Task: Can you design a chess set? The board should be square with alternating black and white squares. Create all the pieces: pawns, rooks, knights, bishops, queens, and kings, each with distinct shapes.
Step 5596:
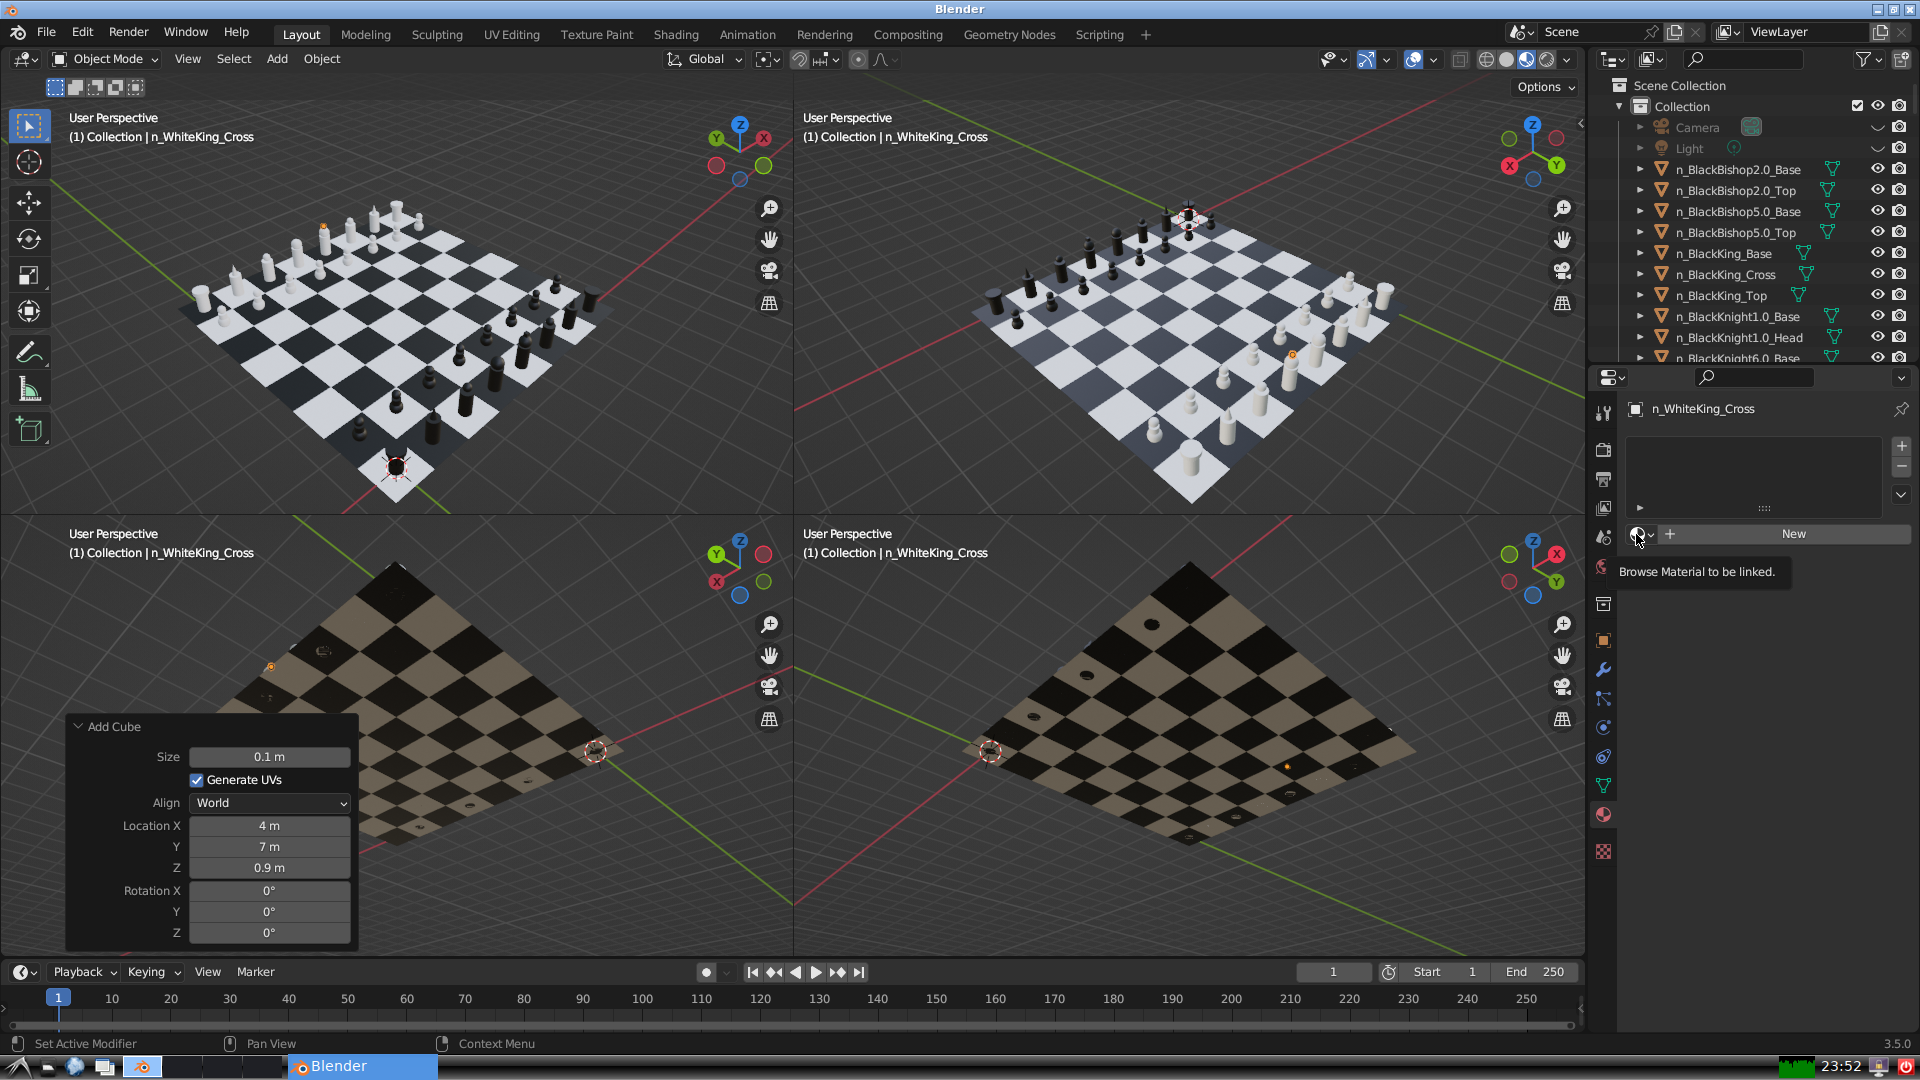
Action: click: no